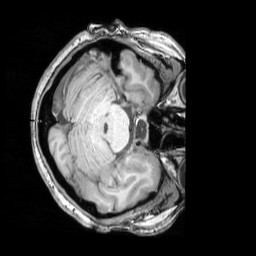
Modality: T1w
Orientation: axial
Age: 49
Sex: female
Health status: ill
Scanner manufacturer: siemens
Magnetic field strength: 3 T
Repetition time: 1.75 s
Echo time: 0.00418 s